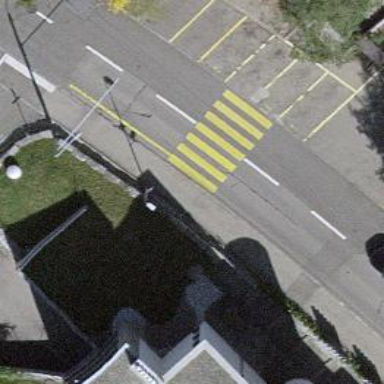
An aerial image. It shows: Zebra crossing on the road.